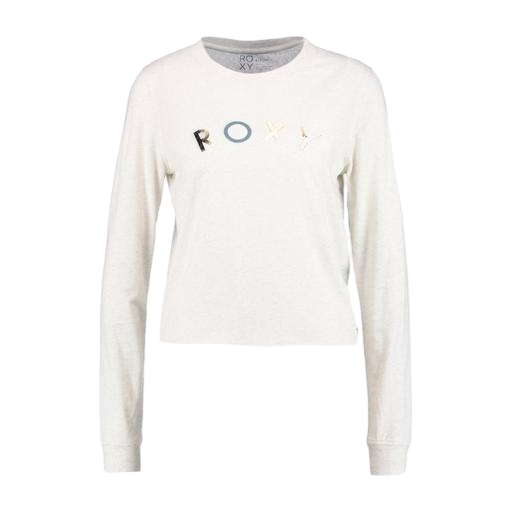
multicolor long sleeve raglan t-shirt logo, multicolor clay tee chalk, multicolor graphic long-sleeve tee, white background